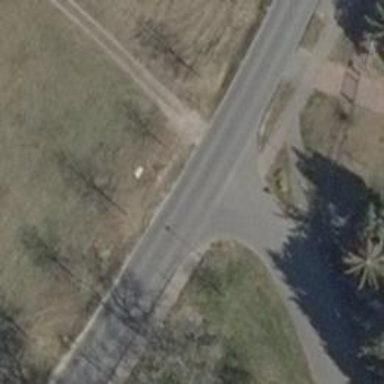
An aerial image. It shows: Avenue of trees.